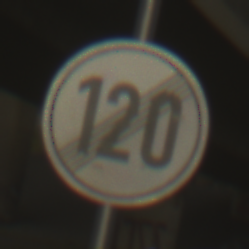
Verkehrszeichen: EndeGeschwindigkeit120
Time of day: SunriseSunset
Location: Outdoor (Suburban)
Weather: PartlyCloudy
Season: NotSpecified
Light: Natural